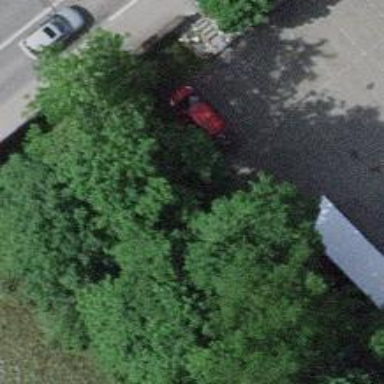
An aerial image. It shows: Parking aisle designated as service road.